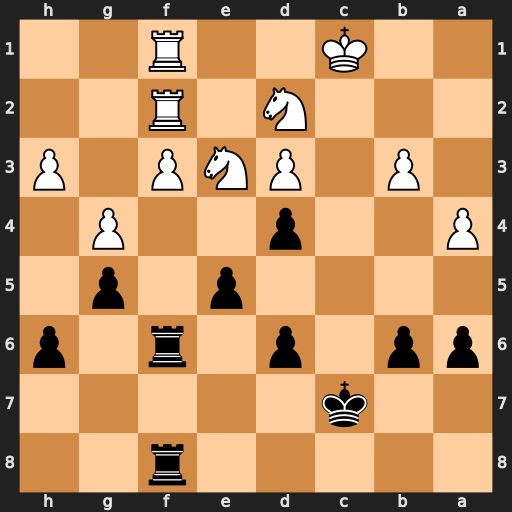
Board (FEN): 5r2/2k5/pp1p1r1p/4p1p1/P2p2P1/1P1PNP1P/3N1R2/2K2R2
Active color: b
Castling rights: -
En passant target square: -
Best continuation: dxe3 Ne4 exf2 Nxf6 Rxf6